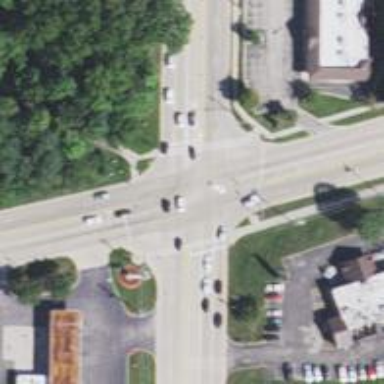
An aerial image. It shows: Crossing road.